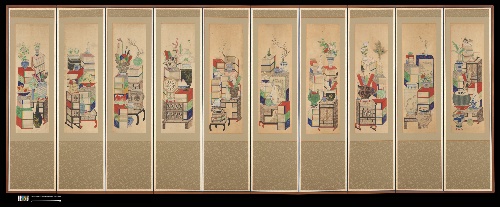
Artist: Unidentified artist
Date: early 20th century
Object type: Folding screen
Classification: Paintings
Medium: Ten-panel folding screen; ink and color on silk
Culture: Korea
Dimensions: Each: Image: 40 1/2 × 12 1/2 in. (102.9 × 31.8 cm)
Overall: 69 in. × 15 ft. (175.3 × 457.2 cm)
Department: Asian Art
Credit line: Purchase, Shelby White Gift, 2005
Accession year: 2005
Repository: Metropolitan Museum of Art, New York, NY
Tags: Fruit|Tables|Clocks|Books